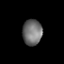
Tissue: lung
Cell type: Fibroblasts
Senescence score: 0.5864
Nuclear area (px): 491
Mean DAPI intensity: 112.42